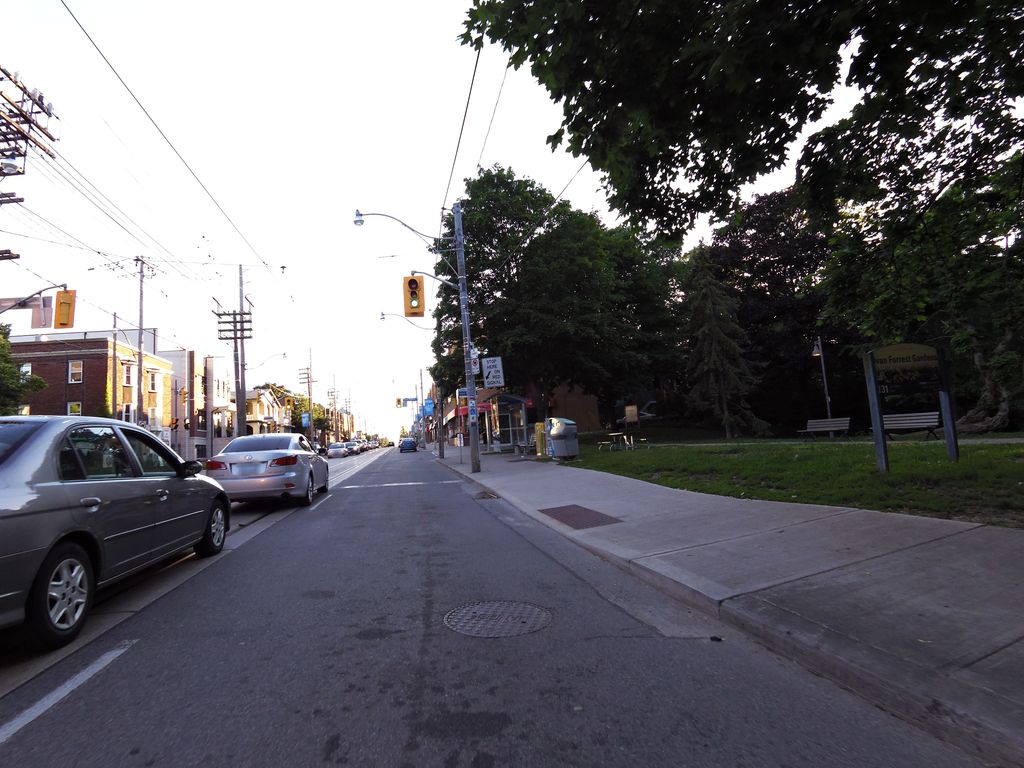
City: toronto